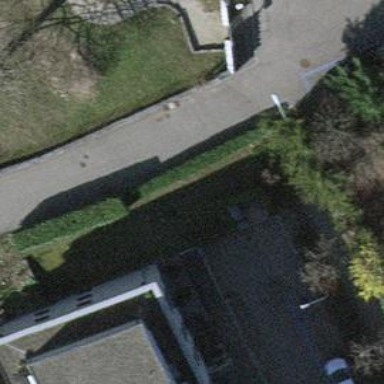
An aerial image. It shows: Paved steps.